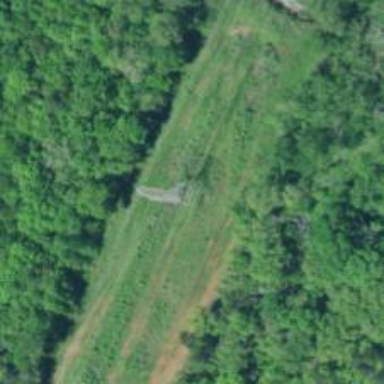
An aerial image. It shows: Lattice structure tower.